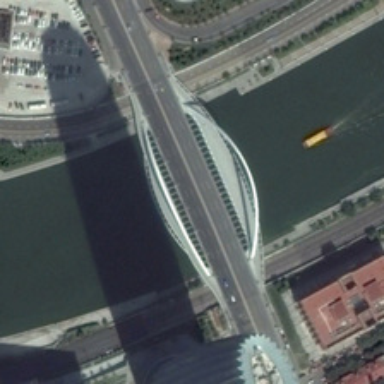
A bridge is on a river with several buildings and a parking lot in two sides of it .